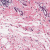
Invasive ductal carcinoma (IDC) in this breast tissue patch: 0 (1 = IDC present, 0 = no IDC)